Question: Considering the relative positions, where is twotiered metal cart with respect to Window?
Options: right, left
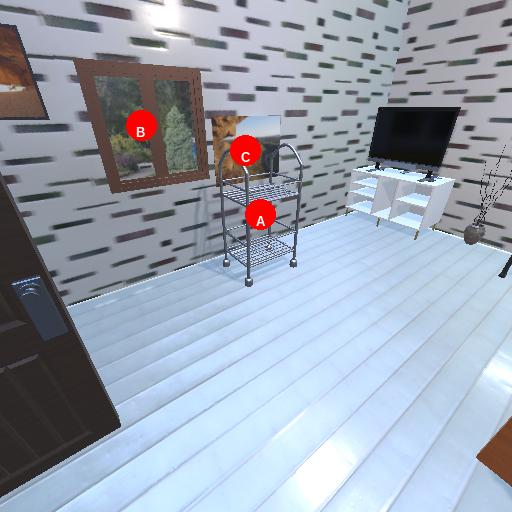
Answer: right